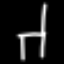
Label: chair